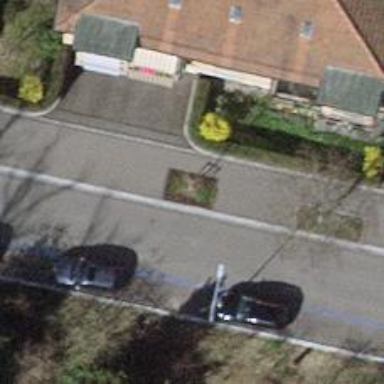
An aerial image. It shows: Tree-lined avenue.